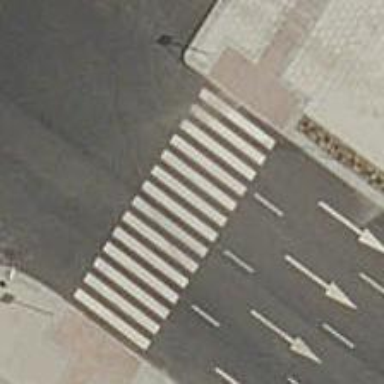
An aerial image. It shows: Uncontrolled zebra crossing on the road.